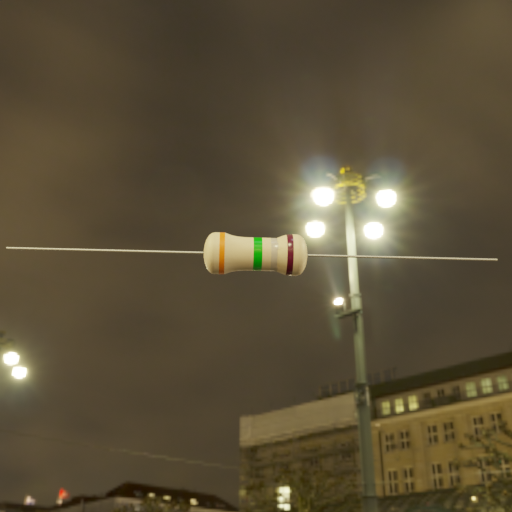
Resistor colour bands (in order): orange, green, silver, brown